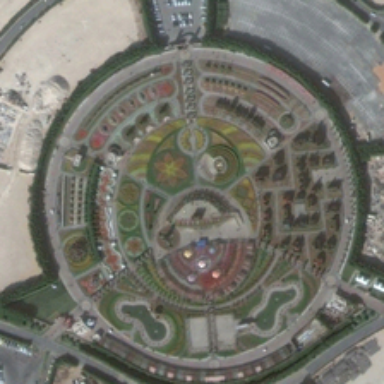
Several parking lots are around a circle square .